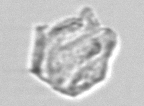
Label: detritus_transparent